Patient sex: M
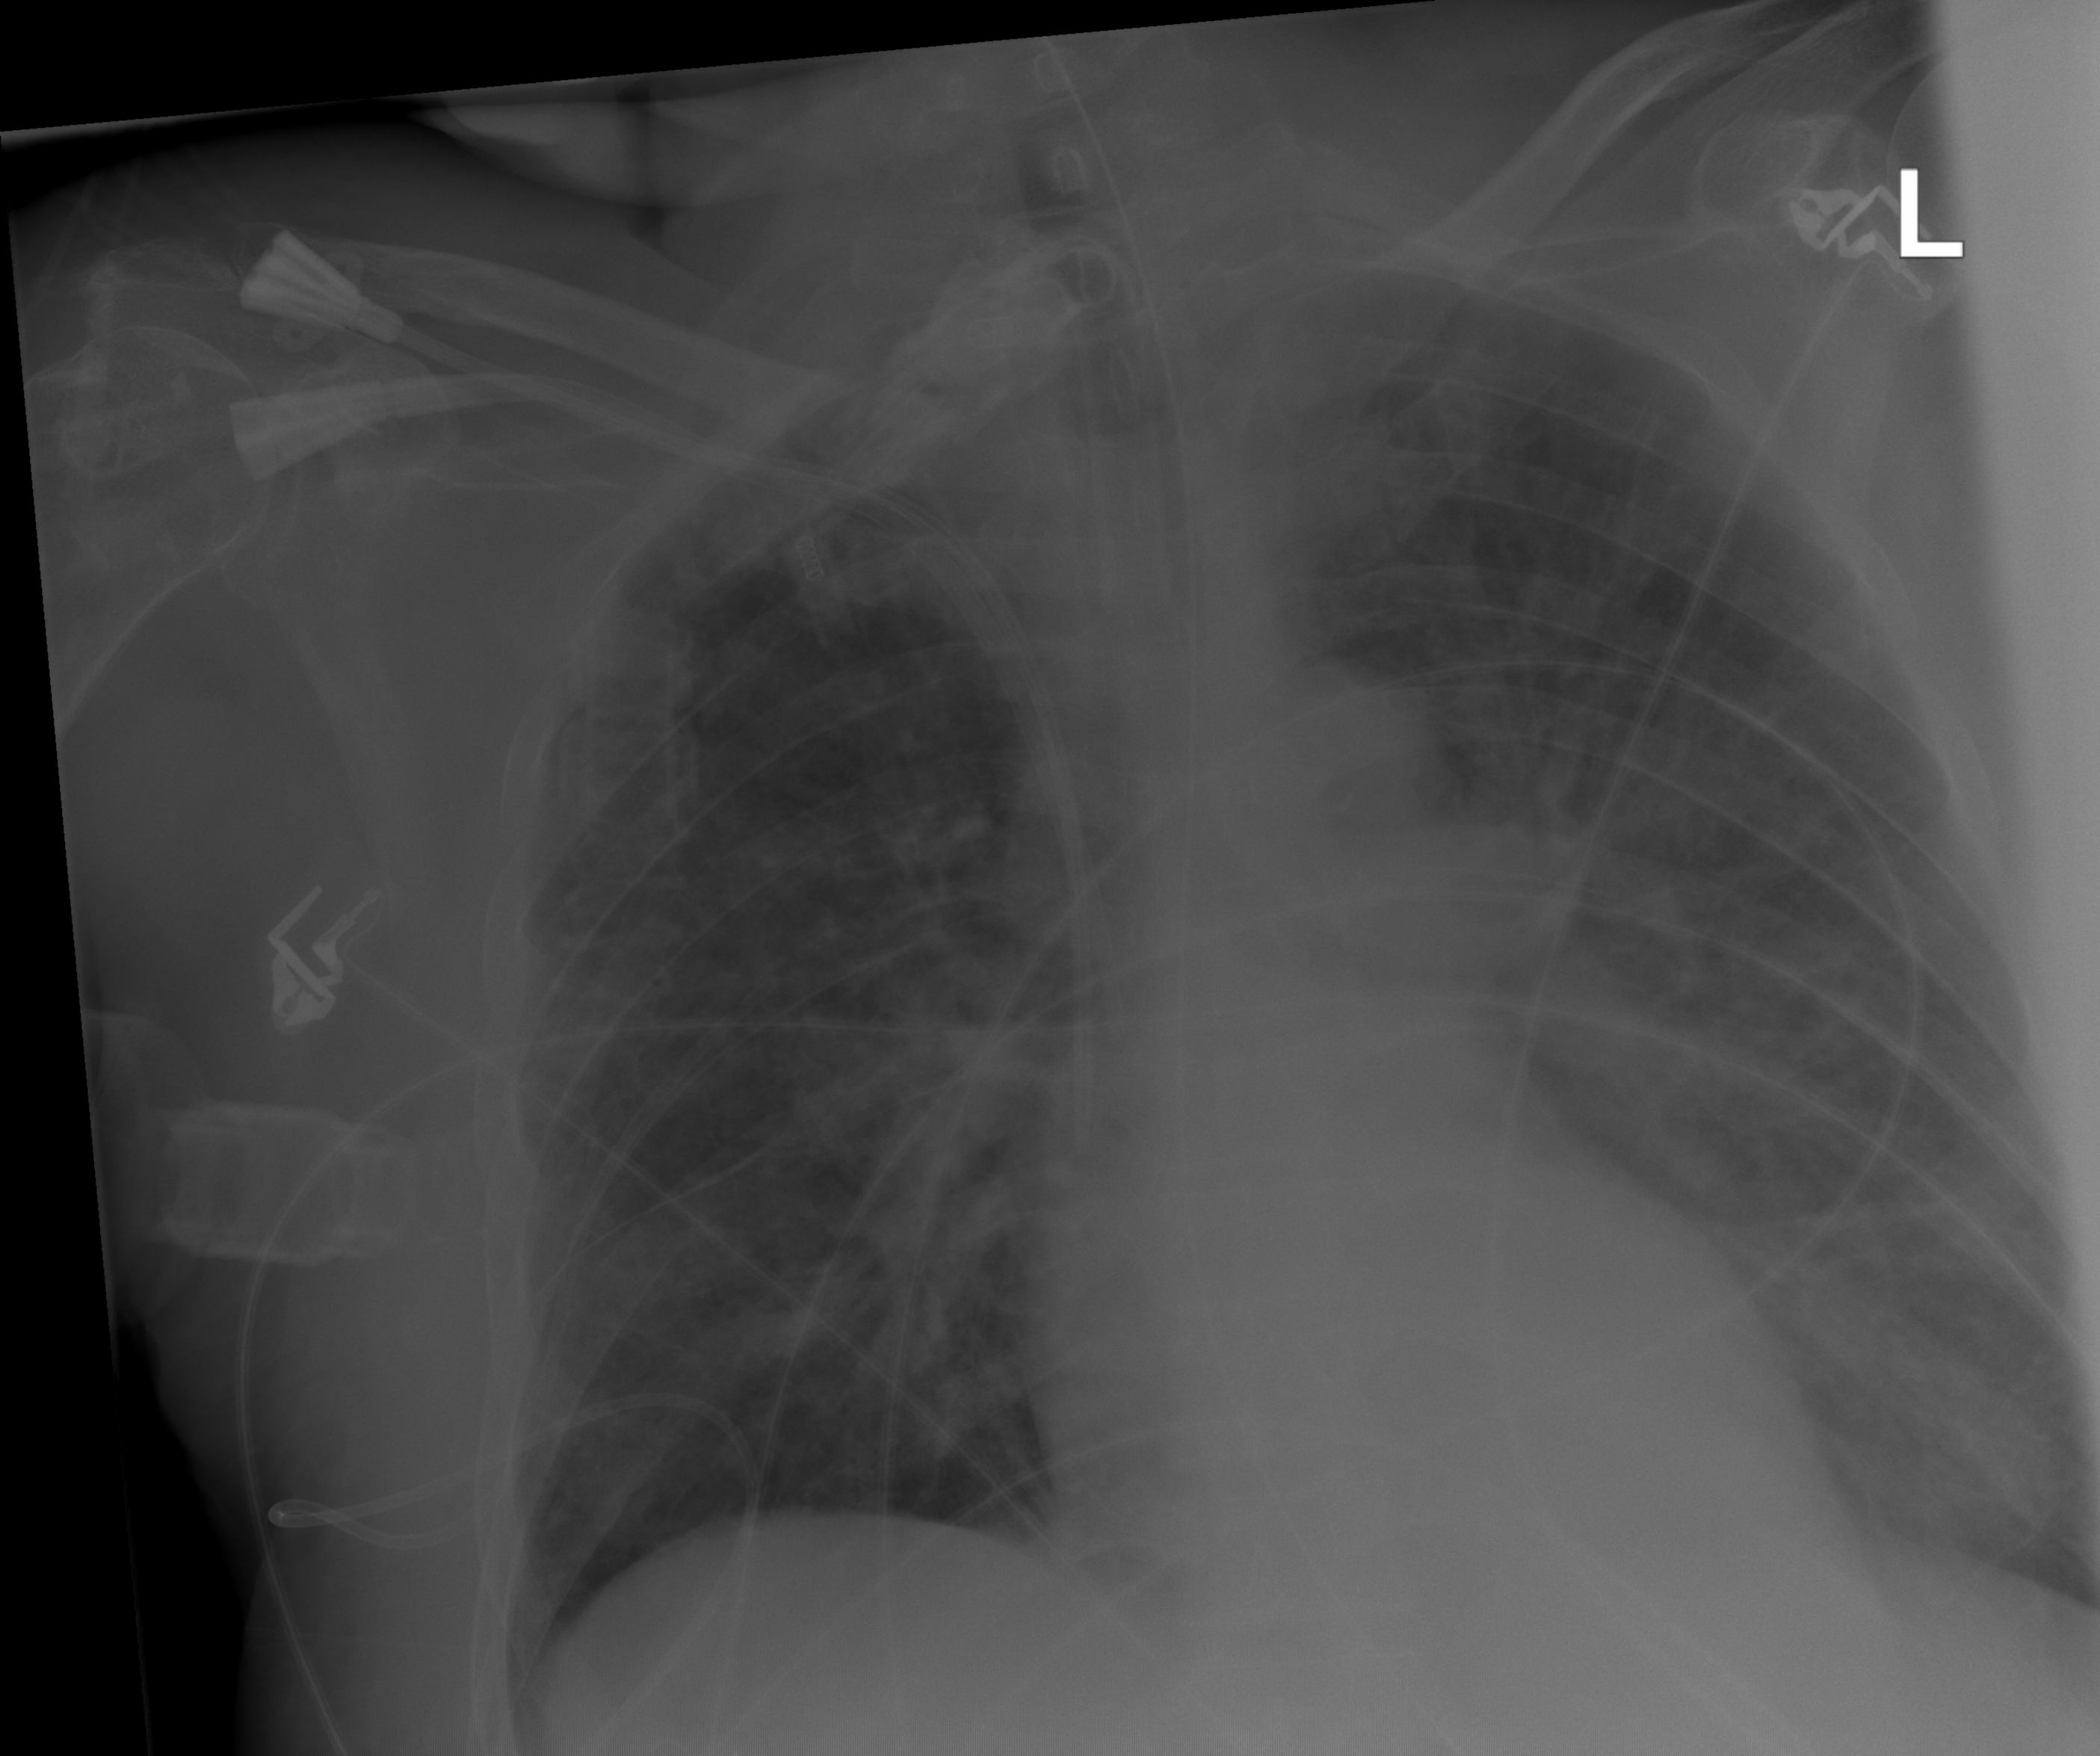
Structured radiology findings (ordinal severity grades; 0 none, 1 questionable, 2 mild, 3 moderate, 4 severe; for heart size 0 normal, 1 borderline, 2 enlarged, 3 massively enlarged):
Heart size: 0
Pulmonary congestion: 2
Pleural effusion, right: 1
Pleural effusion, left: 2
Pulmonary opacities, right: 3
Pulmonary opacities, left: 3
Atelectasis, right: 2
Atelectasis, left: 2